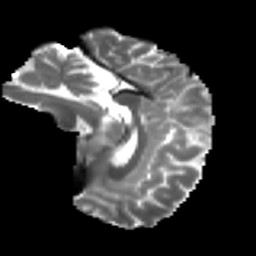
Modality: T2w
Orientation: sagittal
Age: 31
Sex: male
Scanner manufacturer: ge
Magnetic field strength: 3 T
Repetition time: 7.8 s
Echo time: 0.0607 s